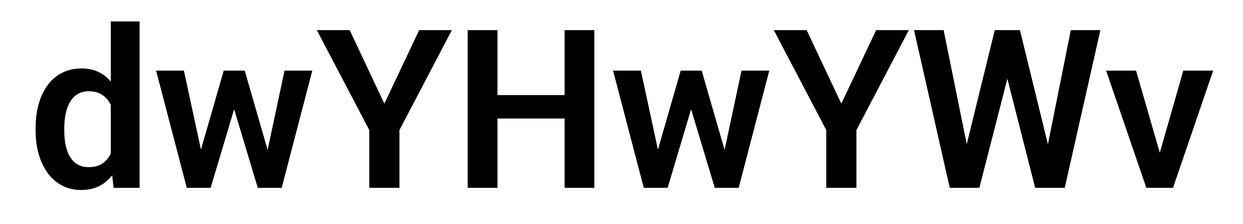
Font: Roboto_SemiBold